Question: I'm designing a database for a new project. I faced some trouble. In my design i have two tables student, faculty. I want to store their messages into message table.
1.student
2.faculty
3.Message

> Blue color line defines which is the foreign key of user table. Blue color selected column are the foreign key of user table.
It basically consists of secure messaging system with those abilities :
> *Every student can send message each others student.*Every faculty can send message each others faculty.*student and faculty both can send message each others.
1.I am having difficulties how to implement relationship between student, faculty and message table.
2.Keep them separate in two table is right?? or how I implement it??
3.please Suggest me how improve design and their relationship not SQL code.
> My complete design is here <URL>
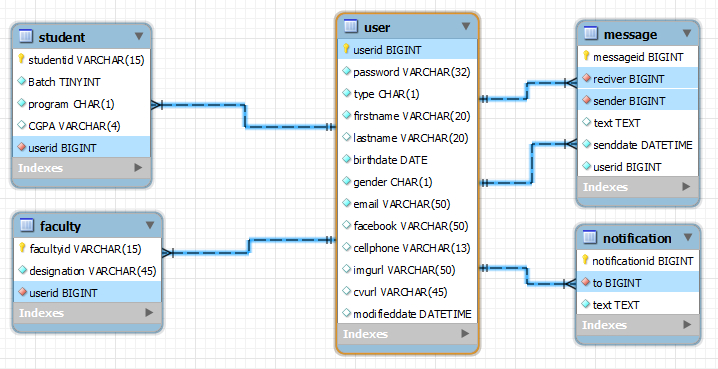
Answer: Here is my suggestion,
1. add a new table call user, take all the similar column from faculty and student put in that.
2. point your foreign key for table faculty and student. Here will be the relationship that you looking at.
3. add another column receiver in your message table referring to uid, your message table must have sender and receiver right? else you won't know the message is for who.
4. point your foreign key for user table and message table, sender/receiver vs uid. Here is another relationship that you trying to get.
5. take a look on your notification and message column in table faculty, not sure they still needed so I just remain it.
Happy programming.
> '''
CREATE TABLE user (
uid VARCHAR(15) NOT NULL,
first_name VARCHAR(20) NOT NULL,
last_name VARCHAR(20) NOT NULL,
nick_name VARCHAR(10) NOT NULL,
genere VARCHAR(6) NOT NULL,
email VARCHAR(50) NOT NULL,
facebook VARCHAR(50) NOT NULL,
mobile INT NOT NULL,
image VARCHAR(100) NOT NULL,
cv VARCHAR NOT NULL,
PRIMARY KEY (uid)
);
CREATE TABLE Message (
Message_id BIGINT NOT NULL,
sender VARCHAR NOT NULL,
receiver VARCHAR NOT NULL,
text VARCHAR NOT NULL,
send_date_time DATE NOT NULL,
PRIMARY KEY (Message_id)
);
CREATE TABLE faculty (
fid VARCHAR(15) NOT NULL,
designation VARCHAR(50) NOT NULL,
notification VARCHAR NOT NULL,
message VARCHAR NOT NULL,
PRIMARY KEY (fid)
);
CREATE TABLE student (
sid VARCHAR(15) NOT NULL,
batch TINYINT NOT NULL,
cgpa DOUBLE PRECISIONS NOT NULL,
PRIMARY KEY (sid)
);
'''